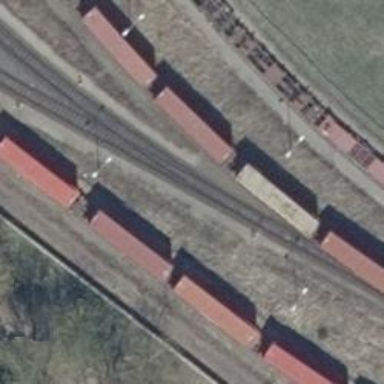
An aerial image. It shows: Railway switch.